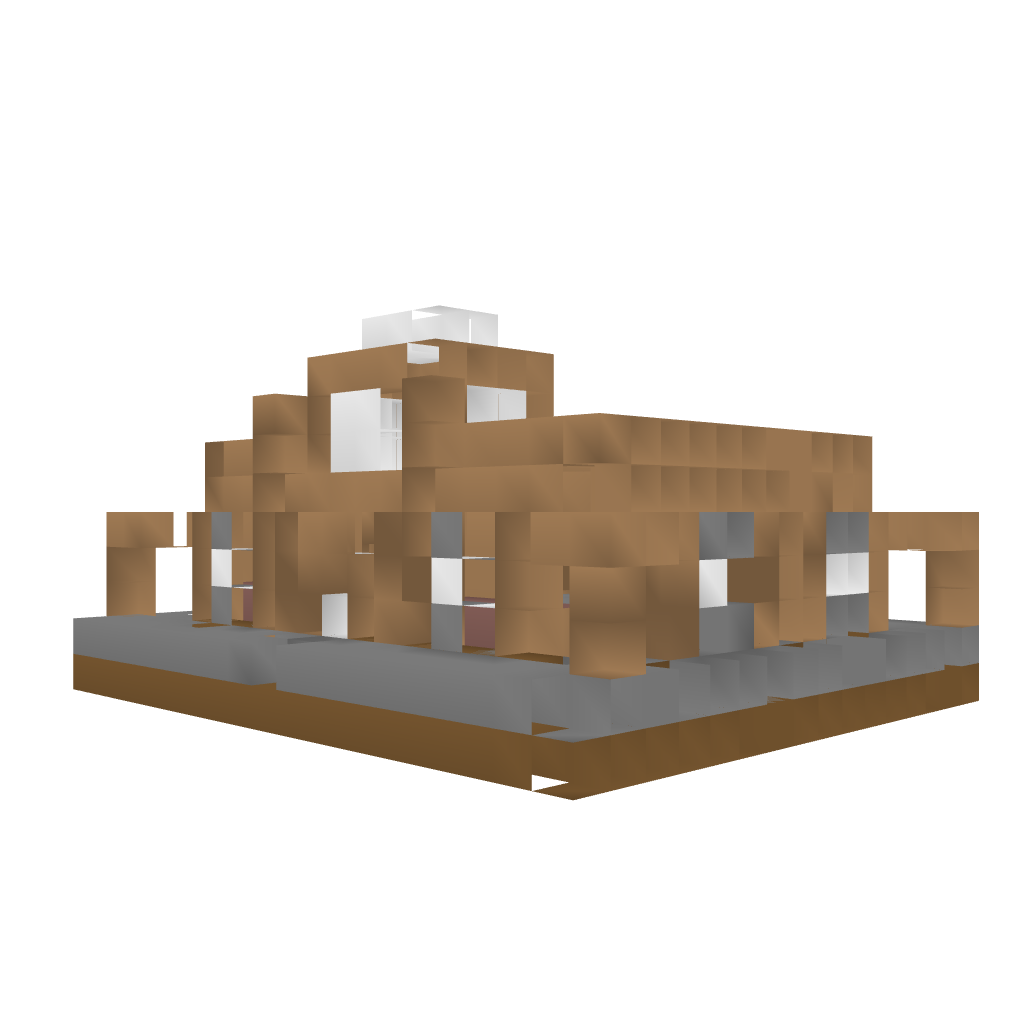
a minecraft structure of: Basic Library bad low quality